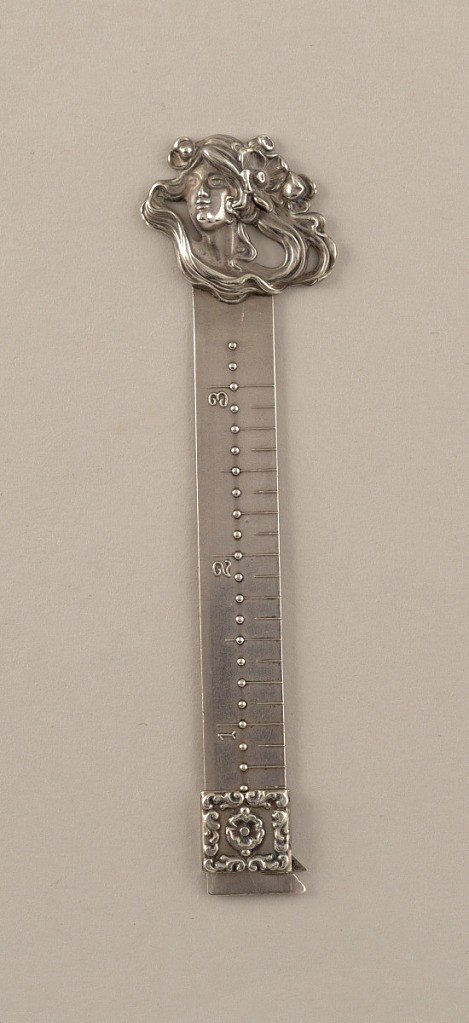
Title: Hem Marker
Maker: William B. Kerr & Company, Newark, New Jersey, 1855 - 1927
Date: ca. 1894
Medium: silver
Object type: hem marker
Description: Flat ruler surmounted by head of woman in 3/4 frontal view, her loose, flowing tresses entwined with large flowers; face of ruler marked with lines and dots at 1/8-inch intervals and the numbers 1, 2 and 3 at each full inch; square slide with central flower framed by scrolls on each side.